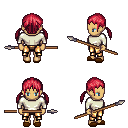
a pixel art fantasy rpg character, female body template, human, tanned skin, white long-sleeve shirt, gold greaves, ruby red twin-tailed hairstyle, brown slippers, spear, four views (front, back, left, right), 2x2 character sprite sheet, small pixel art, hard edges, no anti-aliasing